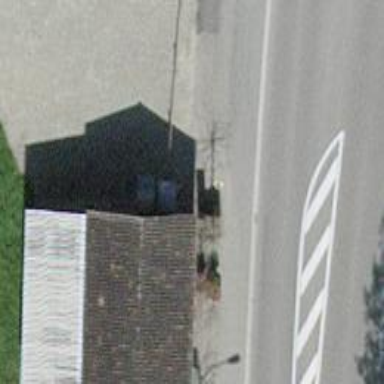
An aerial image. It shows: Bus stop with platform for public transport.